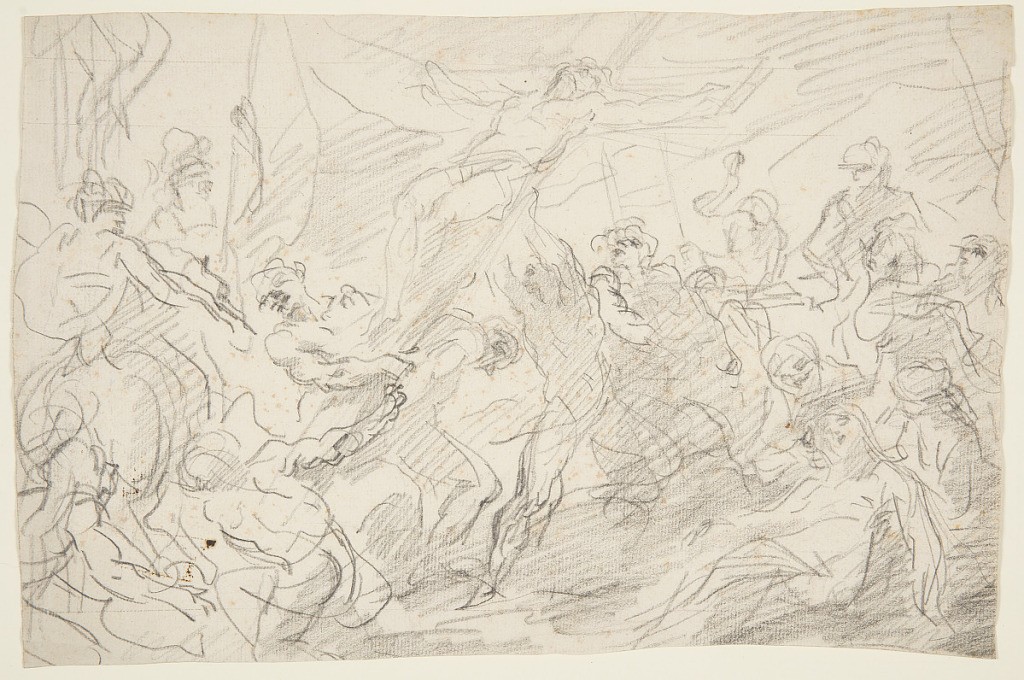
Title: Study for the Elevation of the Cross
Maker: Pietro Dandini, Italian, 1646 - 1712
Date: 1660–80
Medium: Black chalk on paper
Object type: Drawing
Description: Loosely worked group of figures depicting the elevation of Jesus, at center, on the cross. Virgin Mary seated at right. Semi-nude figure of a man at center supports the cross from beneath.